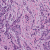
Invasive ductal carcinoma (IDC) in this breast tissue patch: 1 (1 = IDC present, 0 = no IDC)